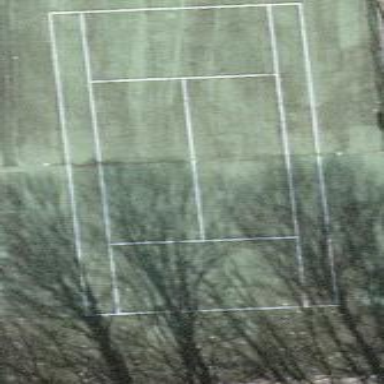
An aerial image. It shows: Tennis court in leisure pitch.